Question: I have the below abbreviated validation code running on the submit of a form. Unobtrusive validation is set up for my form.
'''
(function () {
"use strict";
$("#feedbackForm").submit(function () {
var t = $(this).serialize();
var val = $(this).validate();
console.log(val.errorList.length);
return false;
});
})();
'''
When I hit a breakpoint in Chrome, I see the following behavior:

You can see from the console that when the code originally executed, it recognized 0 errors in the validation's error list, but when I pause execution via a breakpoint, it recognizes 4 errors in the validation's error list. Also, after the first time, the correct number of errors is correctly calculated at runtime.
- -
---
### Edit 1:
I can't reproduce this issue on jsfiddle, so there must be something else going on.
<URL>
---
### Edit 2:
I must also note that using 'setTimeout()' within the submit handler gets the correct result on the second time everytime, but this only seems to corroborate what mattytommo mentioned in his answer.
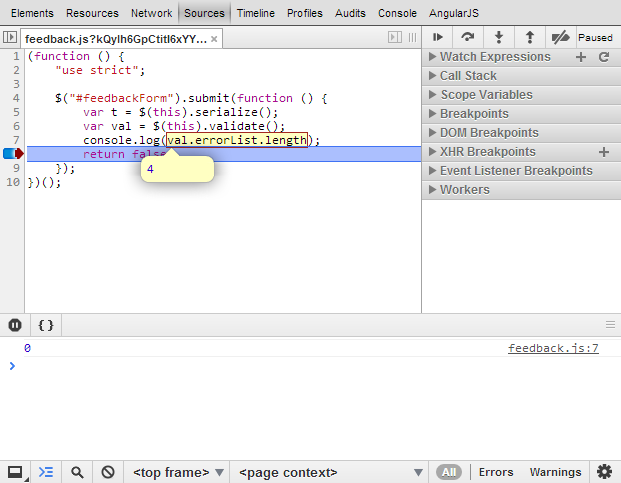
Answer: Ultimately I'm not sure why measuring the number of errors manually doesn't work, but in the end, all I really want to do is validate the form and do something based on its state, and to accomplish that, Darin Dimitrov's advice works:
<URL>
I thought for sure I had tried the 'valid()' method, and it didn't work, but I suppose I hadn't. Also, it would appear that the unobtrusive plugin favors this method in time over the other two.
### Working code:
'''
(function ($) {
"use strict";
$("#feedbackForm").on("submit", function () {
var t = $(this).serialize(),
val;
val = $(this).validate();
console.log(val.numberOfInvalids());
console.log(val.errorList.length);
console.log($(this).valid());
return false;
});
})(jQuery);
'''

### Working fiddle
The fiddle worked in the original case, so there's no need to update it.